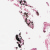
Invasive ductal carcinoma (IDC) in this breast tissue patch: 0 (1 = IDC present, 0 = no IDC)